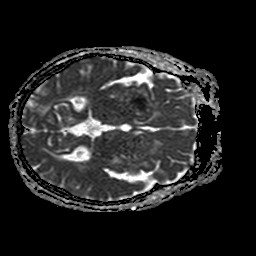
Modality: ADC
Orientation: axial
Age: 65
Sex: female
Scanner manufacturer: philips
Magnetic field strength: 1.5 T
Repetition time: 3.368 s
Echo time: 0.09255 s